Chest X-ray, PA view. Patient: 62 years old, sex F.
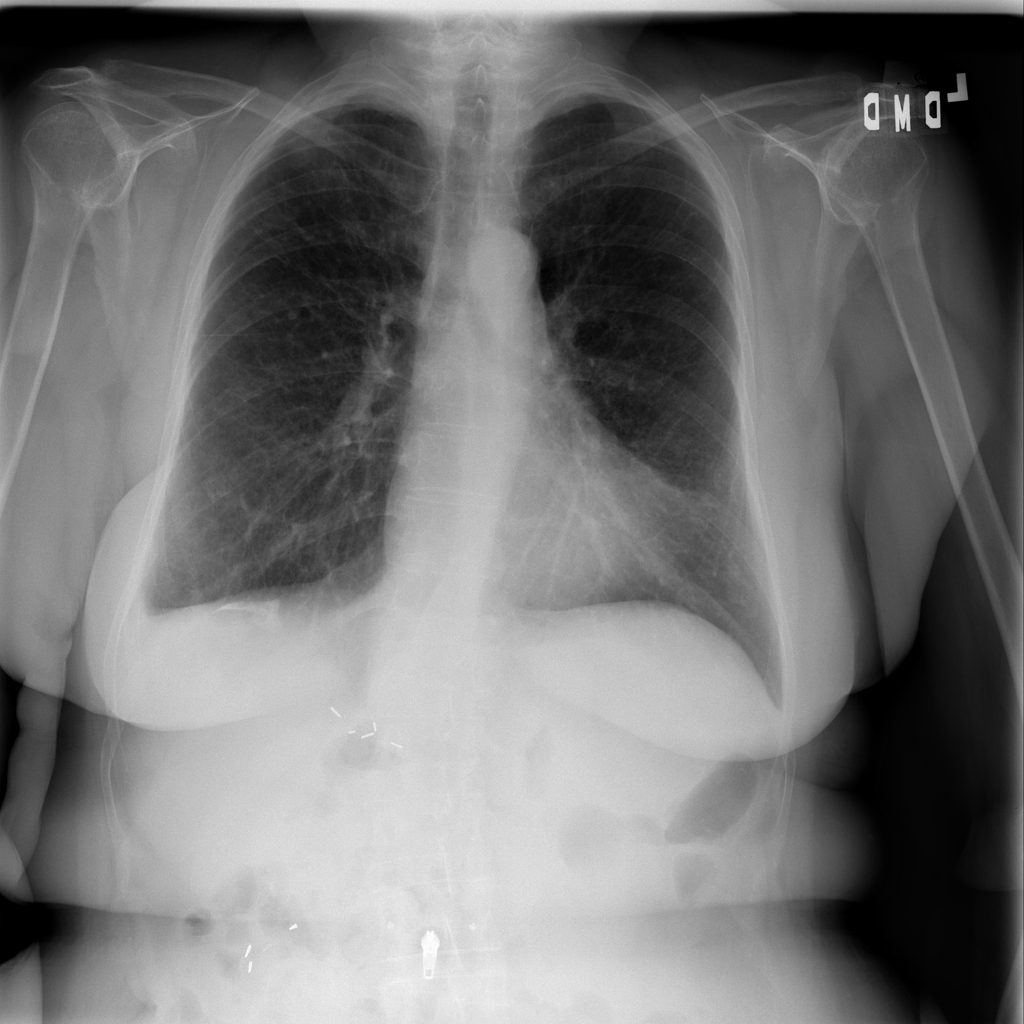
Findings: No Finding